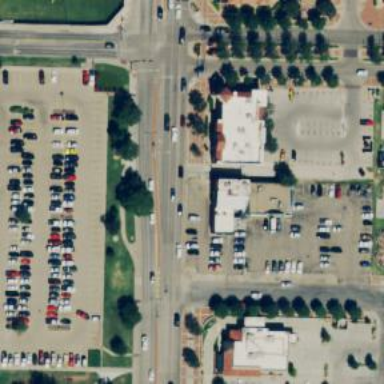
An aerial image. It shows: Parking space.